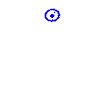
Particle: kaon